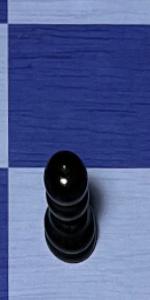
Label: Pawn_Black